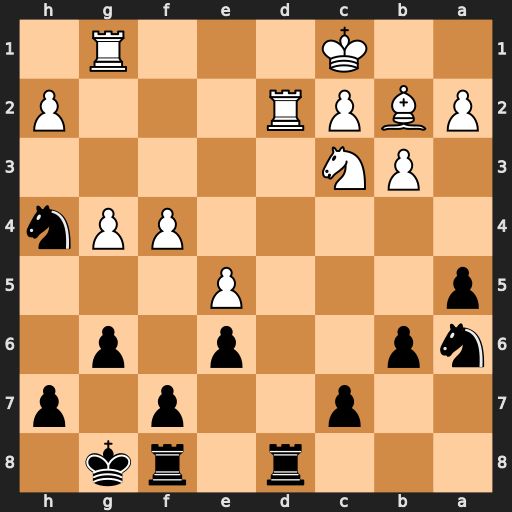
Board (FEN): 3r1rk1/2p2p1p/np2p1p1/p3P3/5PPn/1PN5/PBPR3P/2K3R1
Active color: b
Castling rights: -
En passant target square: -
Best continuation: Rxd2 Kxd2 Nf3+ Ke3 Nxg1